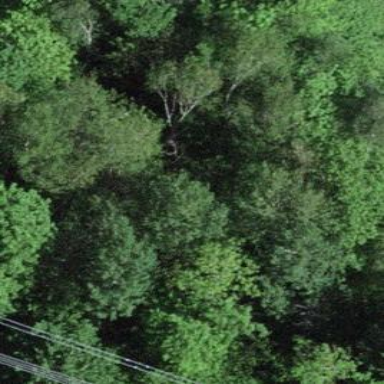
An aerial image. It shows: Forest area.